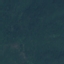
Land use / land cover: Forest